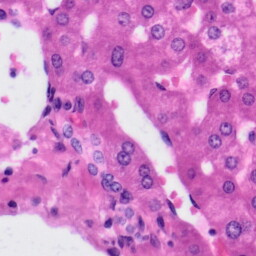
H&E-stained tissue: Liver